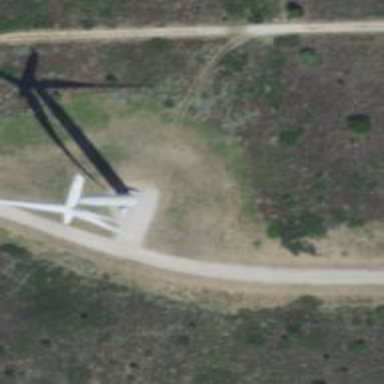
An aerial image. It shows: Wind generator in the form of horizontal axis wind turbine.